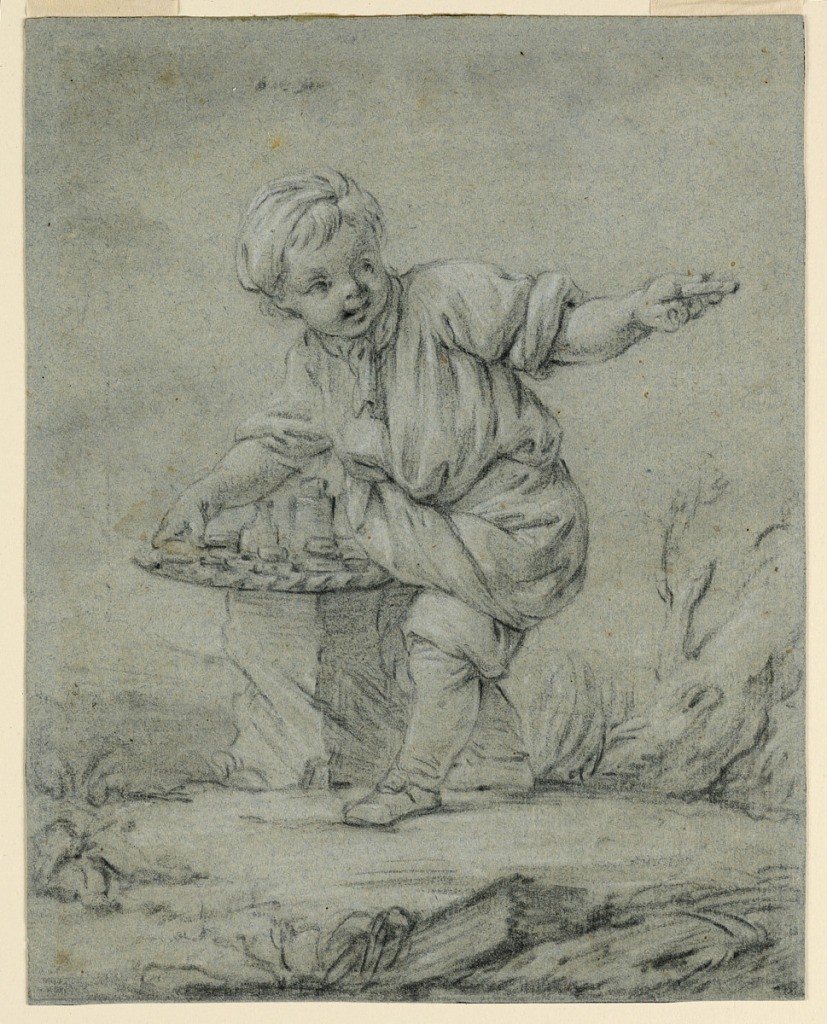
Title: The Youthful Vendor
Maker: François Boucher, French, 1703–1770
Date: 1757
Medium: Black chalk, white chalk on greenish-blue-gray paper
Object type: Drawing
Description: With his right hand, a boy supports a basket-tray resting on a boulder base; with his outstretched left hand he offers a biscuit (or bar of soap?).  On the basket-tray are biscuits (cakes of soap?) and bottles.  A tree trunk is in the right background.